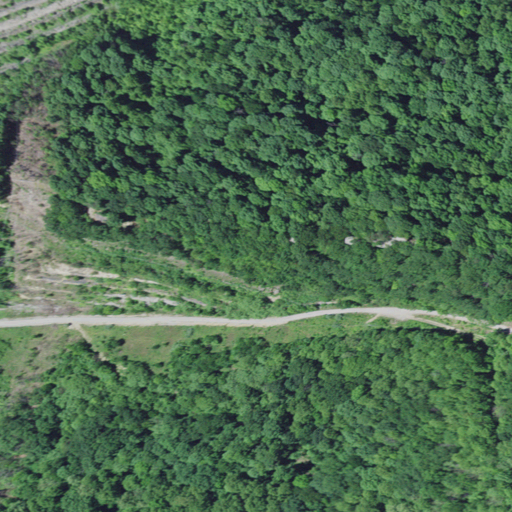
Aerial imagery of mountain in Kentucky named Bent Mountain containing deciduous forest, grassland, shrub, open water, and barren land